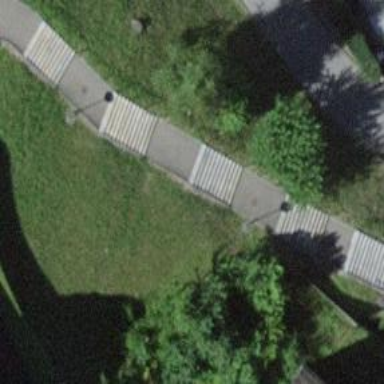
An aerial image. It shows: Set of steps on the road.